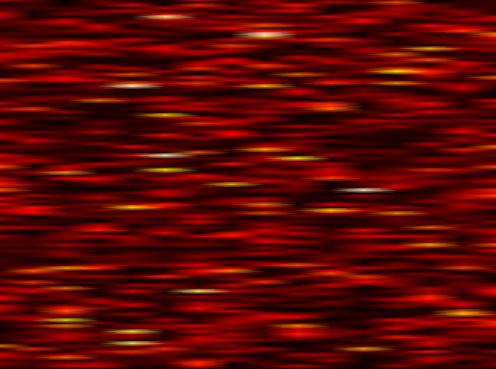
Label: FBMC